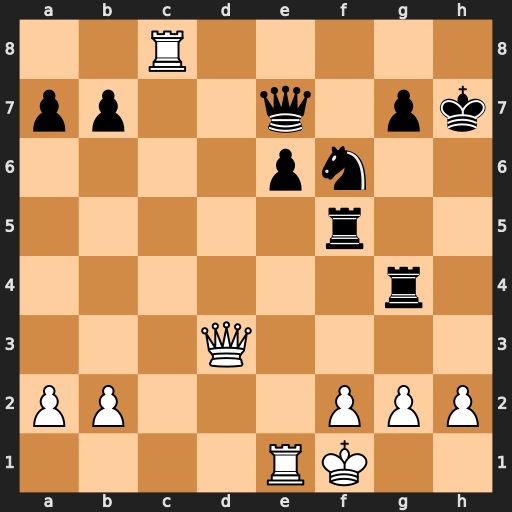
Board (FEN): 2R5/pp2q1pk/4pn2/5r2/6r1/3Q4/PP3PPP/4RK2
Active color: w
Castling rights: -
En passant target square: -
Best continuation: Qxf5+ exf5 Rxe7